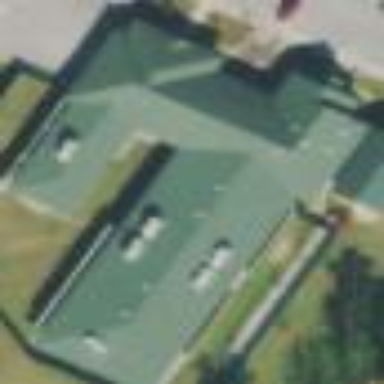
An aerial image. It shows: Animal shelter housed in building.